Question: I'm generating a PNG image (transparent background) of some text on the fly. The text will be whatever the user typed, using English 111 Vivace BT (a script) as the font.
The image will always be 100px tall by 200px wide, regardless of how large the text is. I want the text to be horizontally centered and positioned as close to the top of the image as possible.
This all works generally fine except that imagettfbbox() appears to be returning incorrect points for the bounding box, it thinks the text is taller than it really is, and therefore some blank space is appearing at the top of the image, before the text.
Please see the attached example png, I drew some red guidelines to demonstrate the problem. The left side shows a guideline that is 38px tall, which is what imagettfbbox() thinks is the height of the text. The right side shows a line measured against the text itself, and it's only 26px tall.
is there a more accurate way to get the box? Or have I made some other mistake here?
'''
$text = "A";
$fontSize = 15;
$font = "e111viva-webfont.ttf";
$textColor = convertHexToRGB( "000000" );
$angle = 25;
$image = imagecreatetruecolor( 200, 100 );
$textDimensions = imagettfbbox($fontSize, $angle, $font, $text);
$textHeight = abs($textDimensions[7]);
$textWidth = abs($textDimensions[0]) + abs($textDimensions[2]); // lower left X + lower right X
$textLeft = (200 - $textWidth) / 2;
// center horizontally
$textX = $textDimensions[0] + (imagesx($image) / 2) - ($textDimensions[4] / 2) - 25;
$textY = $textDimensions[1] * 2;
imagesavealpha($image, true);
imagealphablending($image, true);
$transparentColor = imagecolorallocatealpha($image, 0, 0, 0, 127);
$fillResult = imagefill($image, 0, 0, $transparentColor);
$textColor = imagecolorallocate($image, $textColor["r"], $textColor["g"], $textColor["b"]);
$ttfTextResult = imagettftext($image, $fontSize, 0, $textLeft, $textHeight, $textColor, $font, $text);
header('Content-Type: image/png');
imagepng($image);
imagedestroy($image);
'''

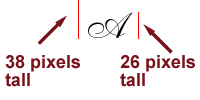
Answer: Found the problem, it was my mistake, I had the angle set to 25 instead of 0. So PHP thought the text was going to be written on an angle, which would make the height (and width) measure across the diagonals instead of from top to bottom and side to side.
Soon as I corrected the angle to 0 it worked fine.